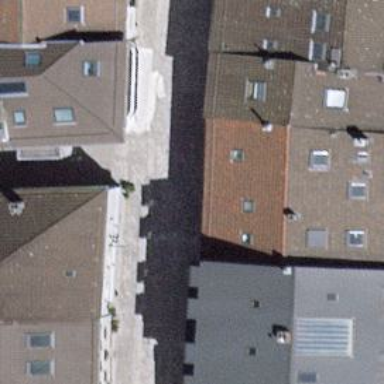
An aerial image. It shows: Living street.